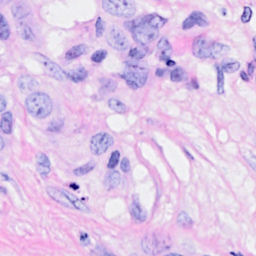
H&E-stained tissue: Breast